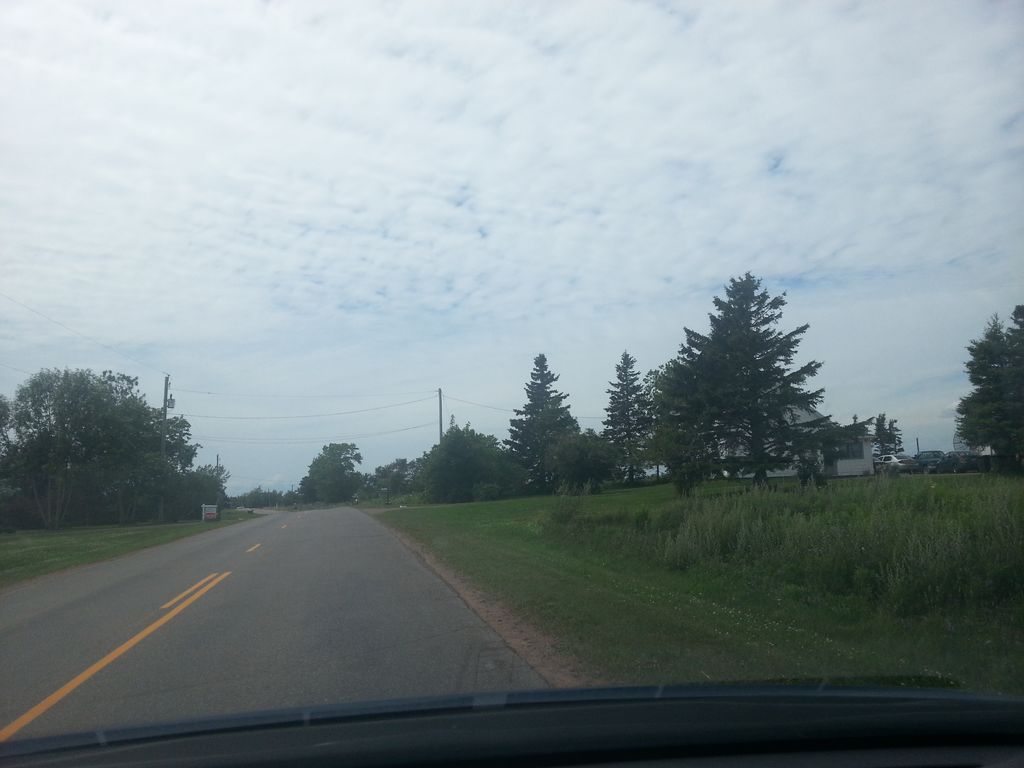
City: charlottetown